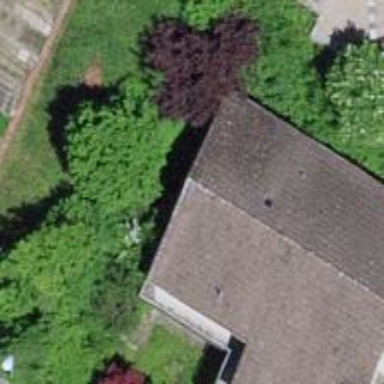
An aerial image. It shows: Detached building with saltbox roof shape.